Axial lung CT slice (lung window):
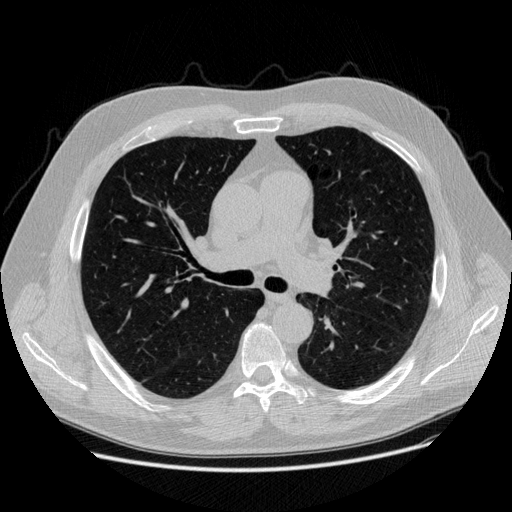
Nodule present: no